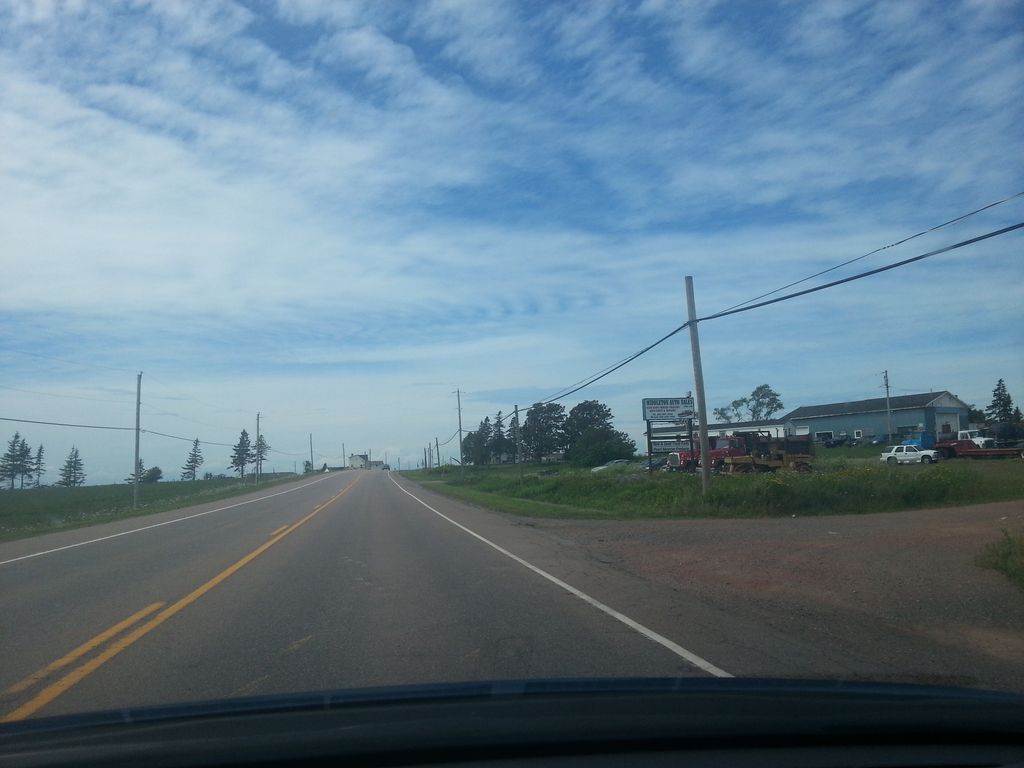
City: charlottetown